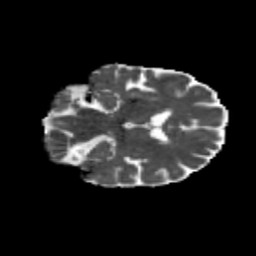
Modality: MD
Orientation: coronal
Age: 77
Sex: female
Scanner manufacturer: siemens
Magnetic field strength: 3 T
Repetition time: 4.71 s
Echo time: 0.0906 s